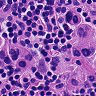
Metastatic tissue present: yes